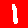
Digit: 1